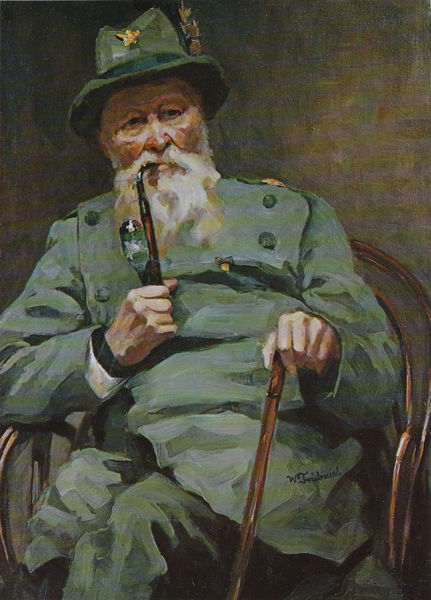
Titel: Prinzregent Luitpold von Bayern
Künstler: Heinrich Wilhelm Trübner
Institution: Privatbesitz
Schlagwörter: dunkel, feder, gemälde, hand, mann, schatten, weiß, grün, ocker, sitzen, braun, grau, hell, hintergrund, holz, hut, licht, mund, nase, ohr, schwarz, stirn, stuhl, blick, beige, alt, anzug, bart, hemd, hose, jacke, mütze, wand, augen, band, falten, gesicht, halten, mensch, vollbart, bildnis, hände, portrait, porträt, rückenlehne, schauen, signatur, öl, pastos, rauch, sessel, sitzend, knopf, lippen, schulter, genre, stock, beine, wangen, lehne, beobachten, gehstock, stab, furchen, sigantur, könig, hutband, pfeife, rauchen, brauen, sitzt, stuhllehne, menzel, knie, knöpfe, krempe, grun, alter, greis, bayern, stern, geld, gebogen, uniform, faust, abzeichen, manschette, manschetten, orden, pinselduktus, enface, tracht, thonet, wangenknochen, runzeln, rauchend, jäger, raucher, pfeiffe, stitzen, tirol, prinzregent, köcher, bayer, gamsbart, bugholz, ludwig, förster, rün, epaulette, knoopf, knof, stuchl, pfeif, raucen, gemsbart, gammsbart